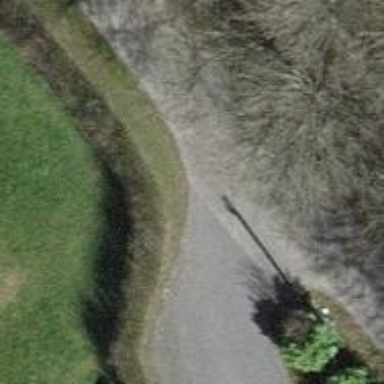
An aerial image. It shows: Hedge acting as barrier.